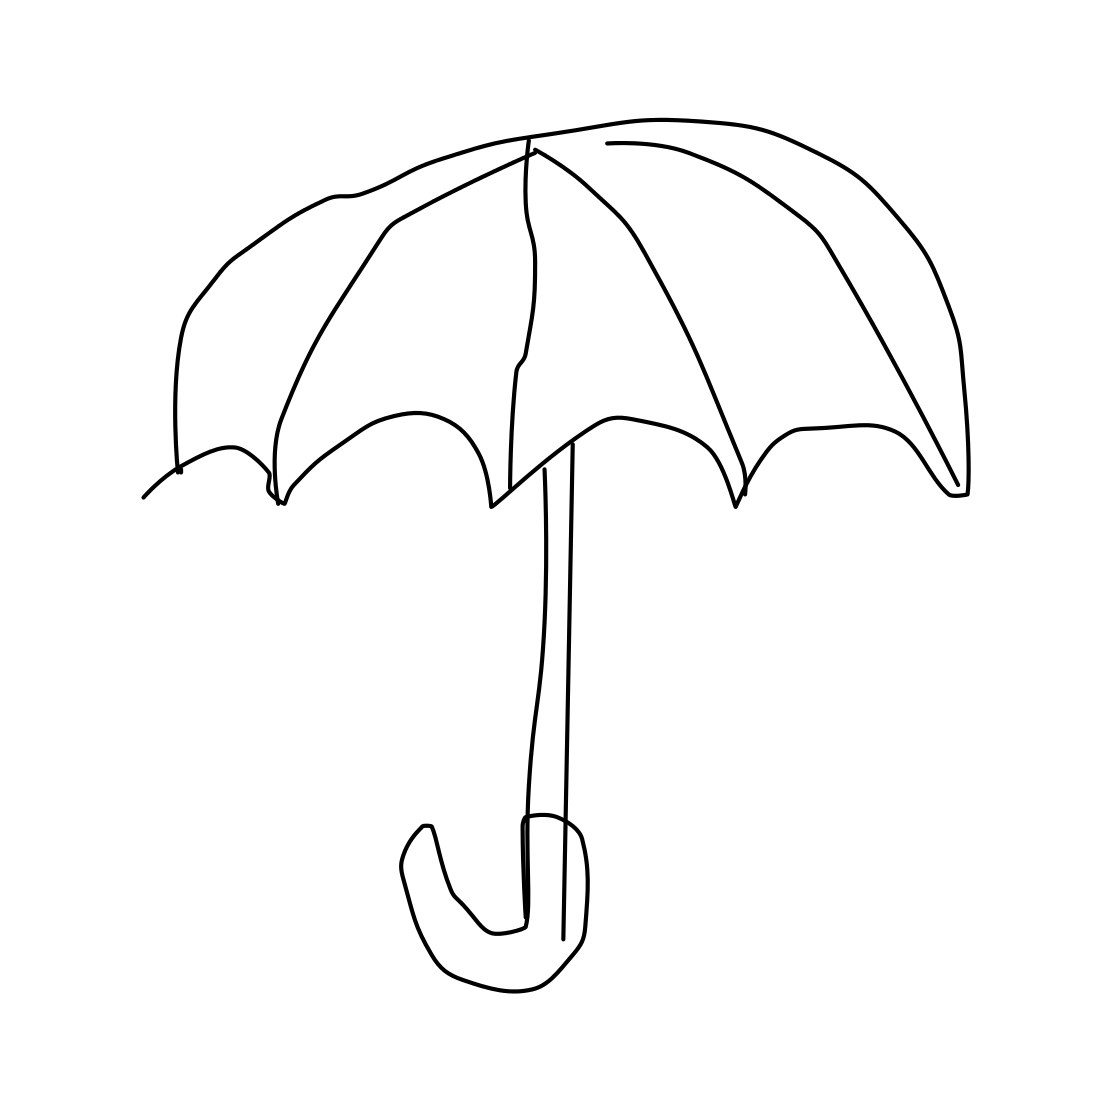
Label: umbrella